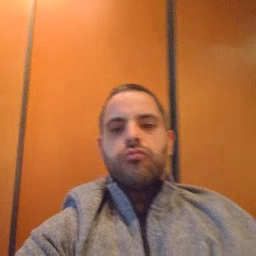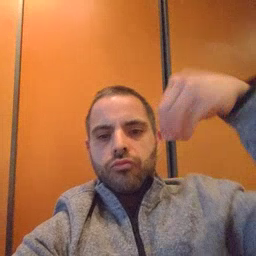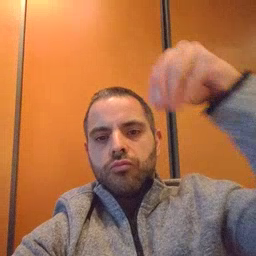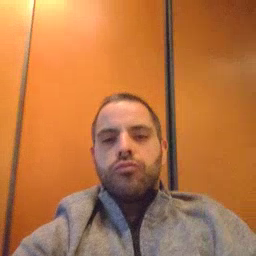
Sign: store